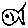
Label: fish